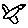
Label: bird